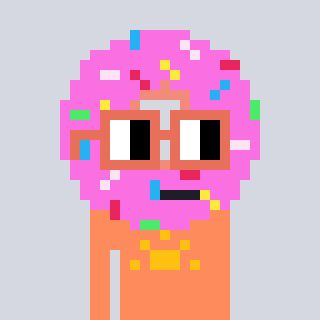
a pixel art character with square orange glasses, a doughnut-shaped head and a peachy-colored body on a cool background